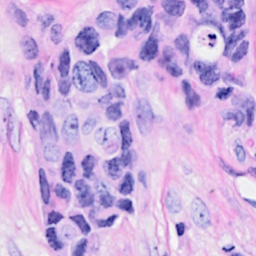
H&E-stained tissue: Breast